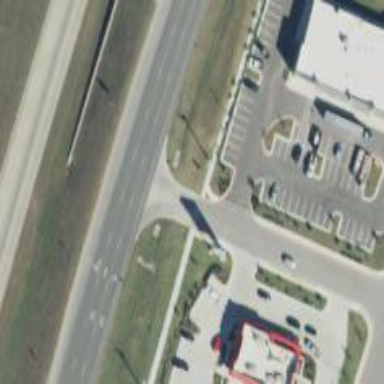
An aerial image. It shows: Secondary road with frontage road.